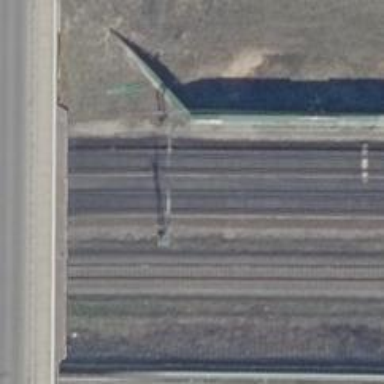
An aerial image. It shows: Milestone along the railway track with catenary mast.